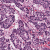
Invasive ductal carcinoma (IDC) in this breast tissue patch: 1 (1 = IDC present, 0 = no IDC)